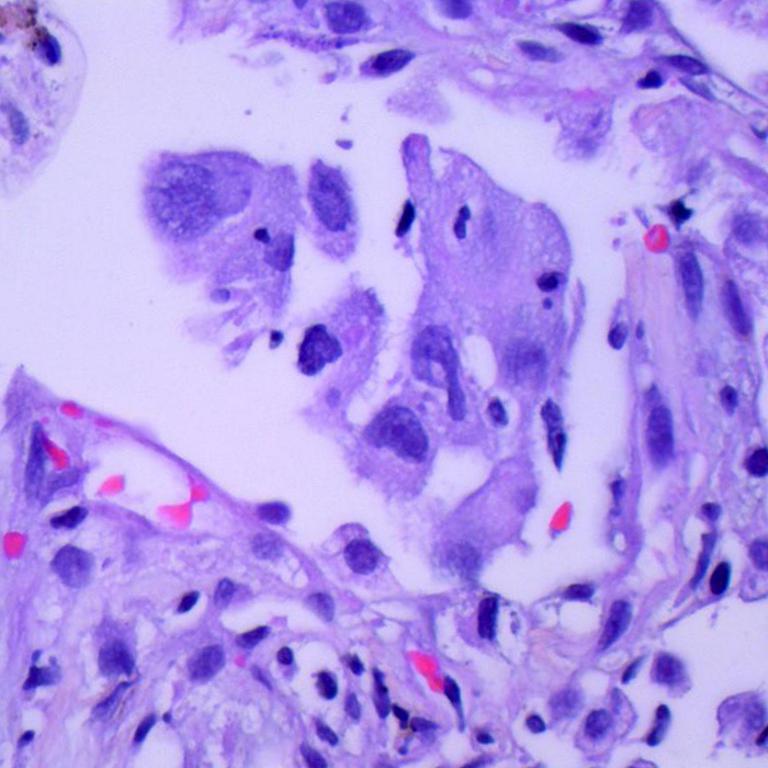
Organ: lung
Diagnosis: adenocarcinomas